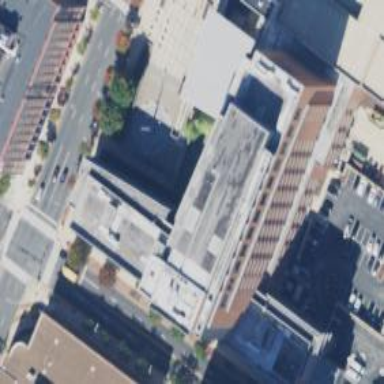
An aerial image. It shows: Courthouse building.